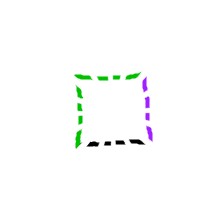
Shape: square